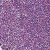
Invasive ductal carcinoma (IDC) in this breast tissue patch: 1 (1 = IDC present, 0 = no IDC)